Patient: sex F, age 56
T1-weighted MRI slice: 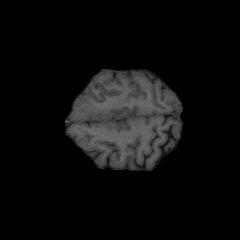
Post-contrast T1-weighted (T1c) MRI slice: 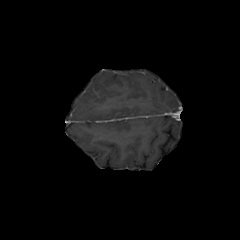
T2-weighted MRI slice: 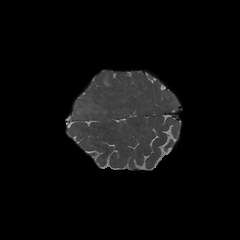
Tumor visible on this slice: yes
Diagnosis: Glioblastoma, IDH-wildtype
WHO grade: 4